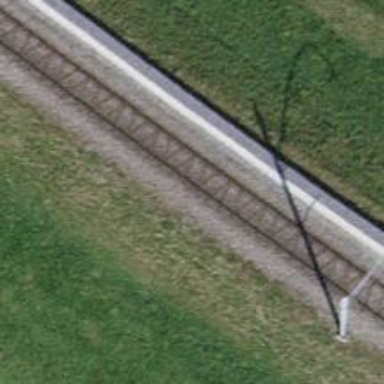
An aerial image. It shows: Single railway track with electrification through contact line.